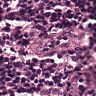
Metastatic tissue present: no